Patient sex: F
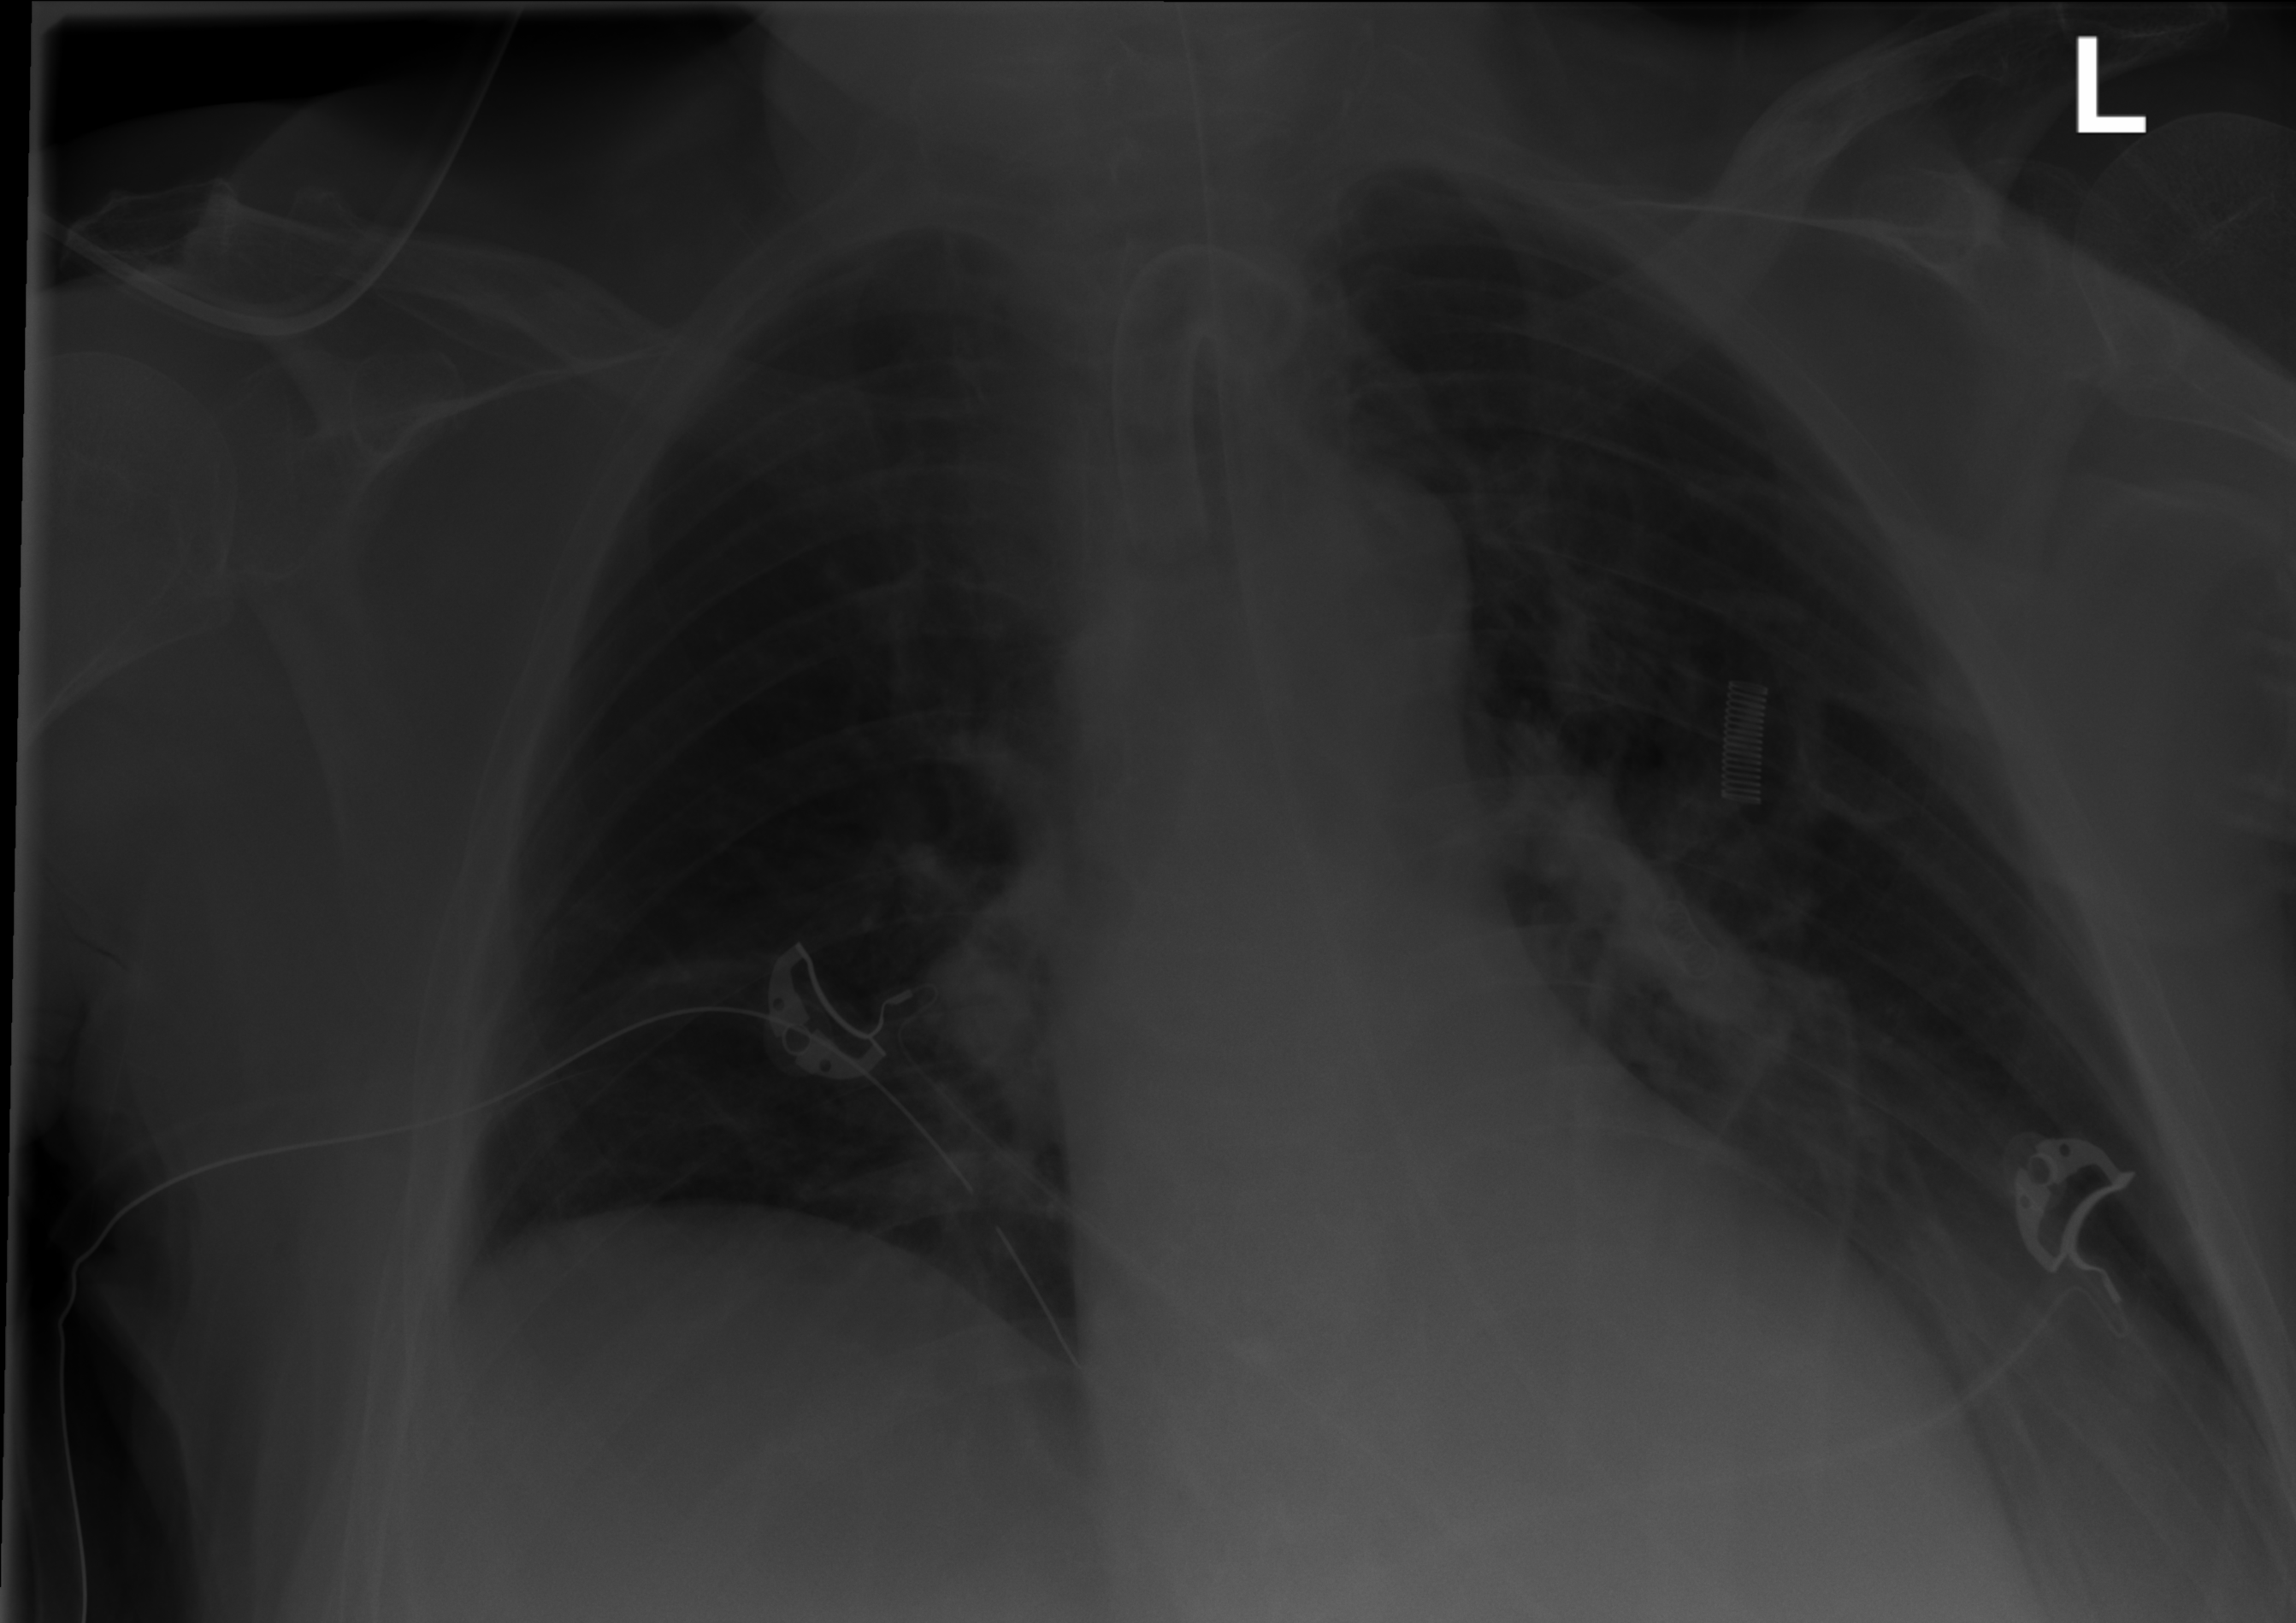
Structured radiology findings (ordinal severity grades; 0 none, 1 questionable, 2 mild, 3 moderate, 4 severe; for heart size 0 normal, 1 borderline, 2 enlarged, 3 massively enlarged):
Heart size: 0
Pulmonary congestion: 0
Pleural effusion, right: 0
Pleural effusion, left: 2
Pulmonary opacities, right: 0
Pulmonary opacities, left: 2
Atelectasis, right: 2
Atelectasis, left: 2